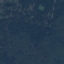
Land use / land cover: Forest